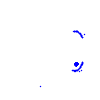
Particle: electron